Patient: sex M, age 42
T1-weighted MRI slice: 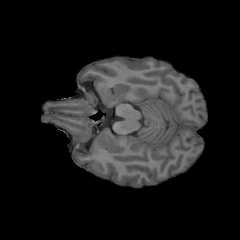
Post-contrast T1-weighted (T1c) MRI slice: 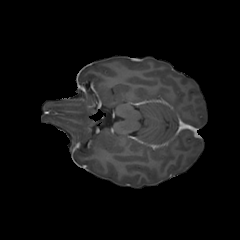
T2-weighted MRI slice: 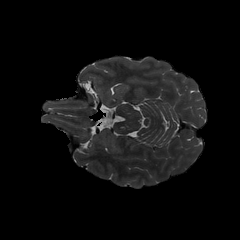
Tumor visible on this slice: no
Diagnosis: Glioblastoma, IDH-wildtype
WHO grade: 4